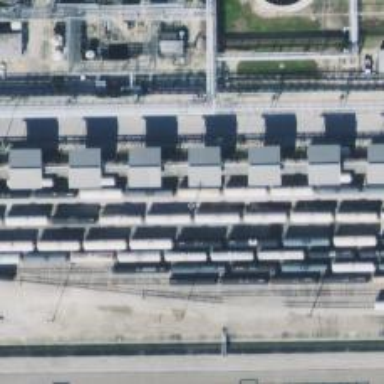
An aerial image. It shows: Rail spur service.